Question: I want to add some custom controls to the word flow just like the 6tag app

Any hint is appreciated.
Thanks.
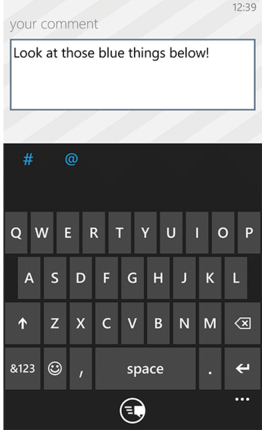
Answer: Windows Phone doesn't support adding custom dictionaries or responses to the soft keyboard itself.
What you can do is add your own control above (but outside) the soft keyboard to display your own suggestions. The app can handle the InputPane.<URL>.